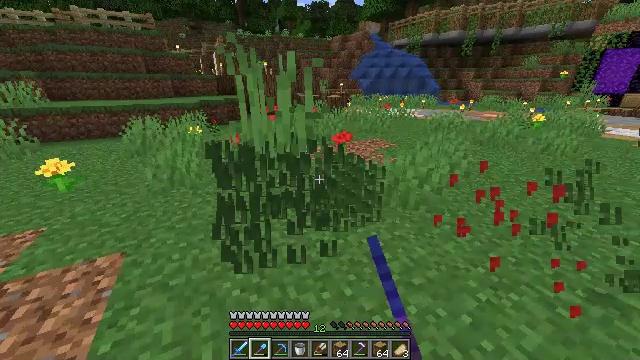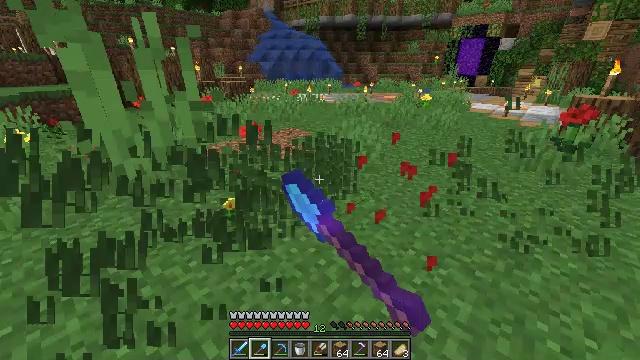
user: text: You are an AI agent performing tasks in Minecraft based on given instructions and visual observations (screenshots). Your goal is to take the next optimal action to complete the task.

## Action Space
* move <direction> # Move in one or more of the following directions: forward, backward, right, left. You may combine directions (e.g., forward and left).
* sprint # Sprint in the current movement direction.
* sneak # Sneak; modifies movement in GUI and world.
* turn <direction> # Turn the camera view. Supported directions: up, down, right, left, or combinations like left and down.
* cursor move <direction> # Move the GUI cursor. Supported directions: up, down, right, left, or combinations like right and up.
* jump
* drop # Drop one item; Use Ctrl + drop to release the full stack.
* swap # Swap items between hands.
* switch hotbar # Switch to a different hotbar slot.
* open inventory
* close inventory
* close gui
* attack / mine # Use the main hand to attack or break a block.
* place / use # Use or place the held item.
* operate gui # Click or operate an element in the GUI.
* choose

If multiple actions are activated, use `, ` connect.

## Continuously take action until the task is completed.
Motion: motion action
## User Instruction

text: Collect the poppy by clicking on it.
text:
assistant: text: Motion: move forward, turn right and down, attack / mine
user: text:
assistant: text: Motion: attack / mine